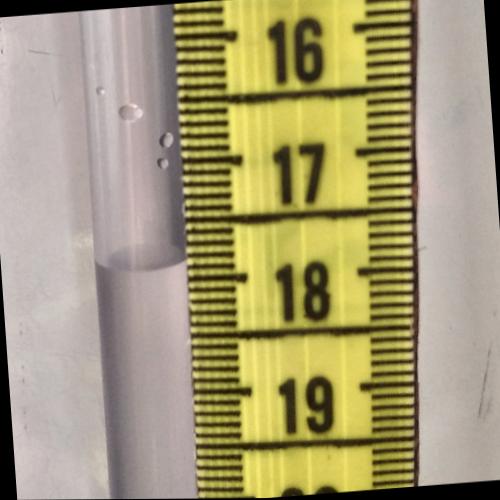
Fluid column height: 17.9 cm